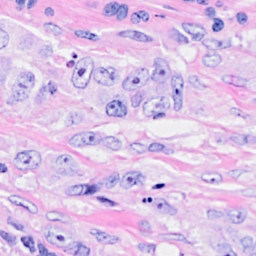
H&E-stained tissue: Breast